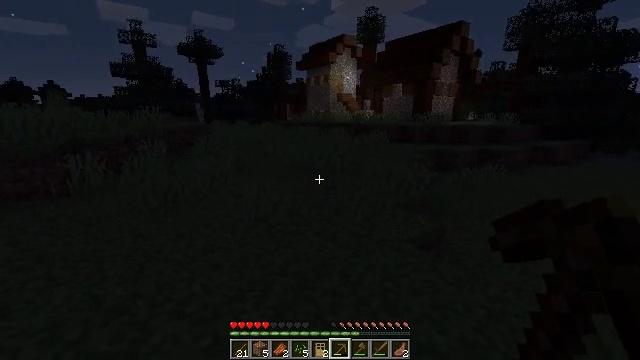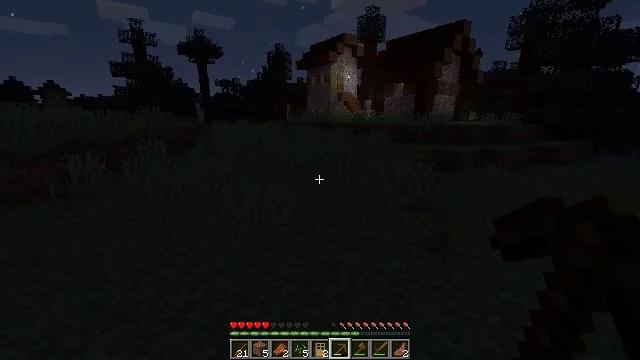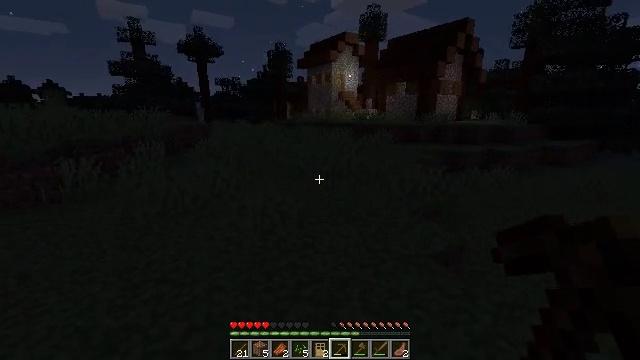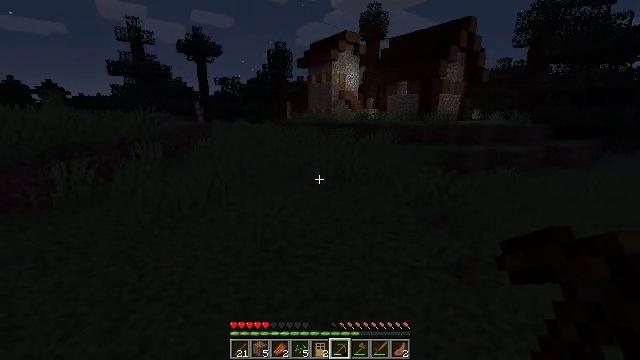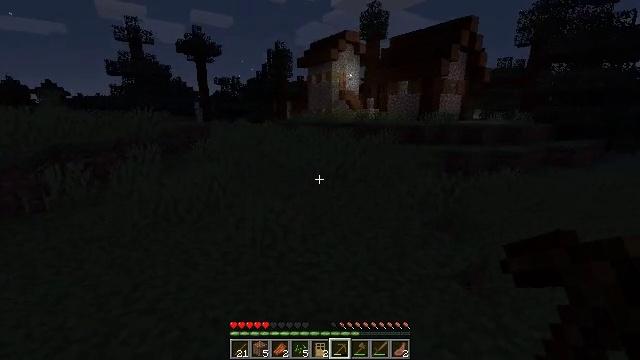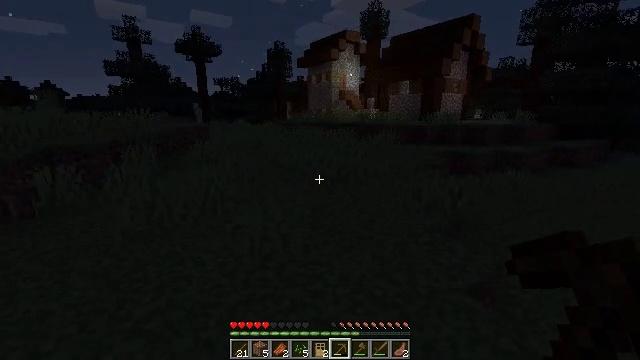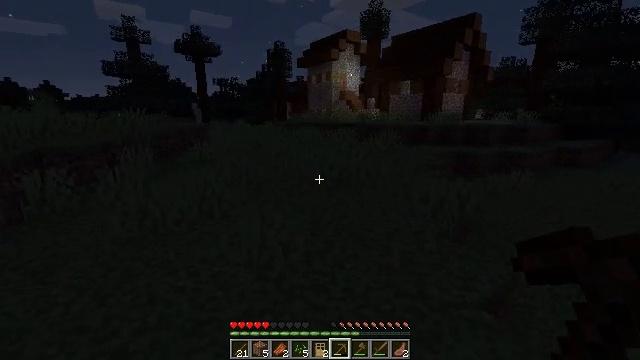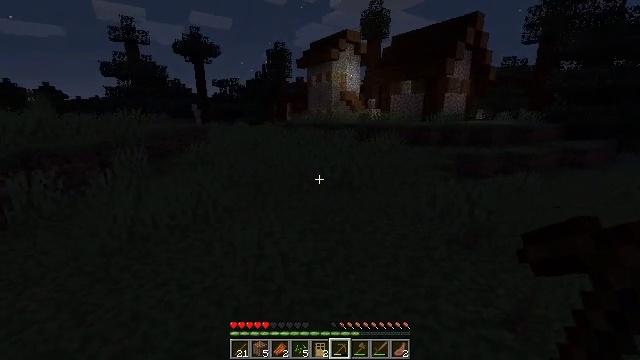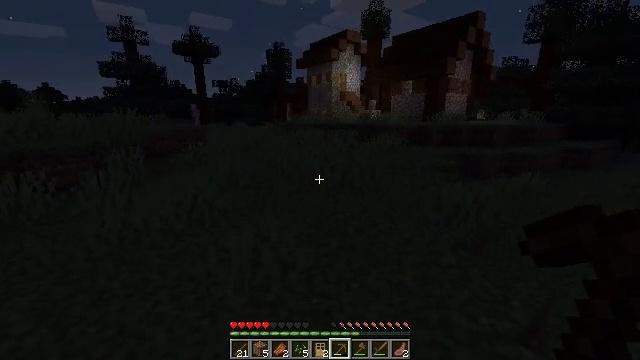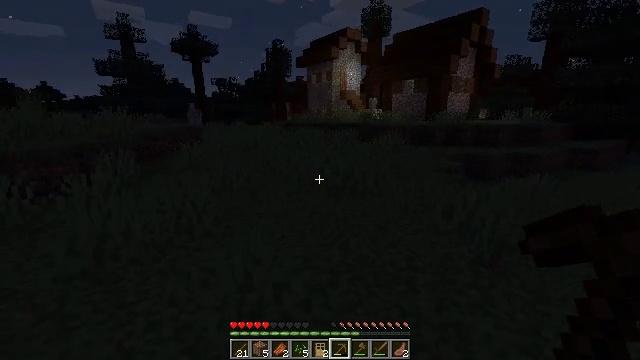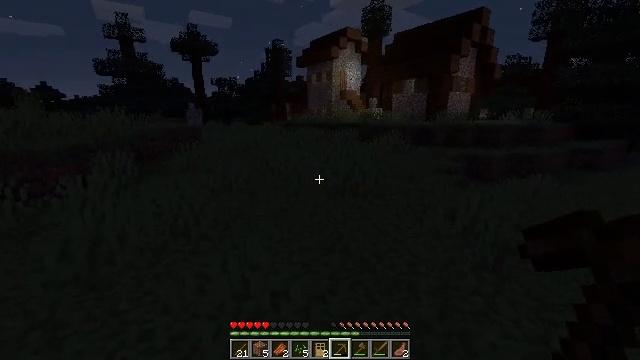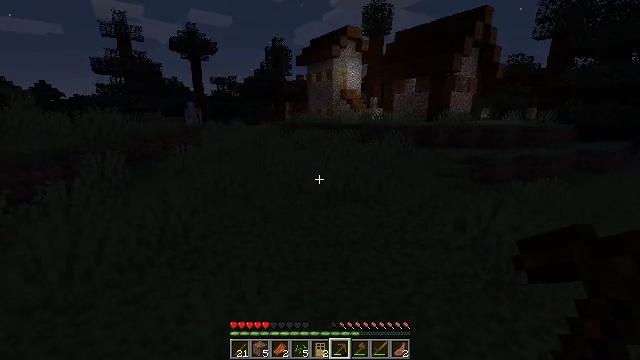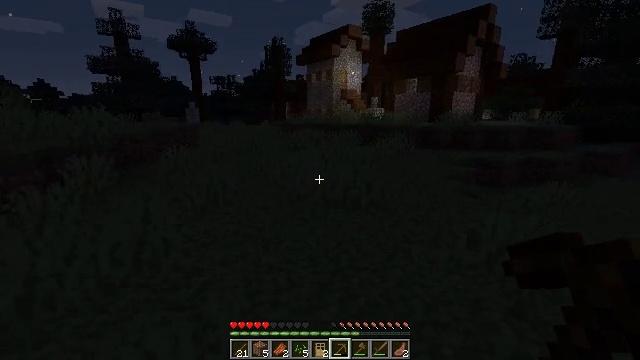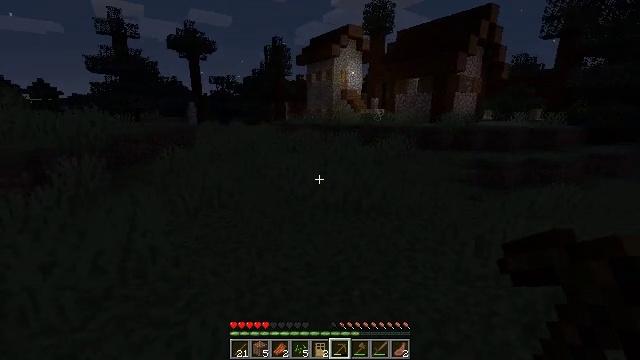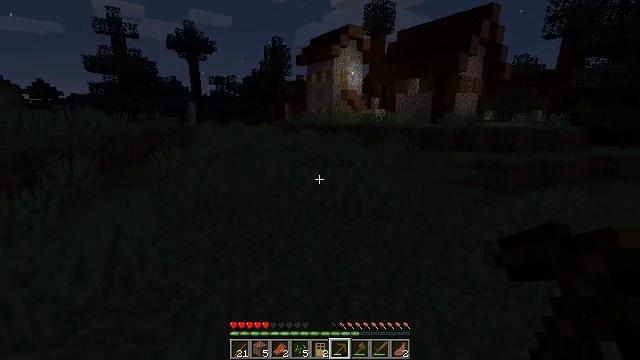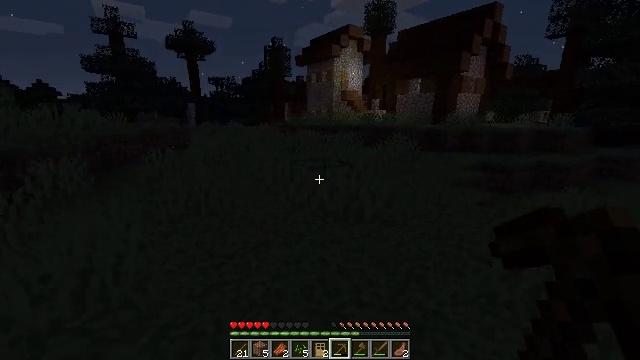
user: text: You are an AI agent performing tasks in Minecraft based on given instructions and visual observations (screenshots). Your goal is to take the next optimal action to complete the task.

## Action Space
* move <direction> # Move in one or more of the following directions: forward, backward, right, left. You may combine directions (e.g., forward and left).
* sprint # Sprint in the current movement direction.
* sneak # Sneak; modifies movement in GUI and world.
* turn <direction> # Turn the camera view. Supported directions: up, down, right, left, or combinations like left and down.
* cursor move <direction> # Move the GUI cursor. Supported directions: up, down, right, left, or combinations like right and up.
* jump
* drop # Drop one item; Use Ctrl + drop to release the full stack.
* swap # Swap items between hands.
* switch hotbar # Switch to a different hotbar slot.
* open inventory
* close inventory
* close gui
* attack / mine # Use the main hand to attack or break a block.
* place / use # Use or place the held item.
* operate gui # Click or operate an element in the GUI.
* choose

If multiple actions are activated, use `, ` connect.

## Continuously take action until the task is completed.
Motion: motion action
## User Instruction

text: Mine the torch on the wall.
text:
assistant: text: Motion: move forward
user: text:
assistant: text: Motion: move forward
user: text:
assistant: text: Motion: move forward
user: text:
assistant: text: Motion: move forward
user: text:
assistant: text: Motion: move forward
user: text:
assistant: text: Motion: move forward
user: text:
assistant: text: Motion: move forward
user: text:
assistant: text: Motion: move forward
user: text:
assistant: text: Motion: move forward
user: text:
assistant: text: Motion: move forward
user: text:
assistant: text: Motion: move forward
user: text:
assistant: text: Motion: move forward
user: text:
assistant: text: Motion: move forward
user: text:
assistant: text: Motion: move forward
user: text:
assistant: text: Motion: move forward
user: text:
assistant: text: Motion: move forward
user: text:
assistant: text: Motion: move forward
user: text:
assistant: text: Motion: move forward
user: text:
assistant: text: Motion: move forward
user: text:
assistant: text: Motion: move forward and move right
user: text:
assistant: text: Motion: move forward and move right
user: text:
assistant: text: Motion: move forward and move right
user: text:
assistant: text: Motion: move forward and move right
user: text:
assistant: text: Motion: move forward and move right
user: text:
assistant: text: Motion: move forward and move right
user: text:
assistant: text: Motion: move forward
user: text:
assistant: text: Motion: move forward
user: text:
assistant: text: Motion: move forward
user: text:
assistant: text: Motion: move forward
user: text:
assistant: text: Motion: move forward